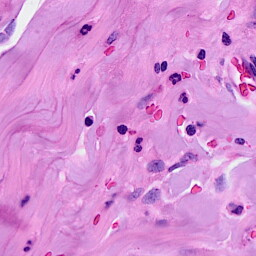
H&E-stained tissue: Breast